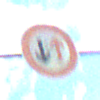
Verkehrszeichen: VorrangDesGegenverkehrs
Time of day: Midday
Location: Outdoor (Nature)
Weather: PartlyCloudy
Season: Autumn
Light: Natural